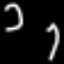
Label: squiggle